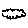
Label: cloud